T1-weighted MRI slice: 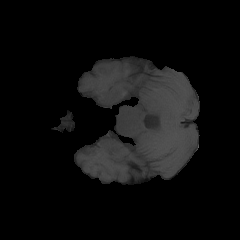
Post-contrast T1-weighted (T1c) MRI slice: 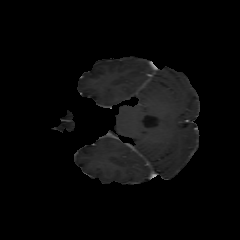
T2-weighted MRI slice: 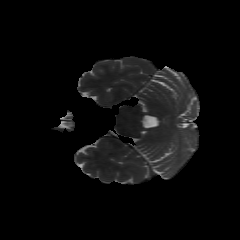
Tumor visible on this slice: no